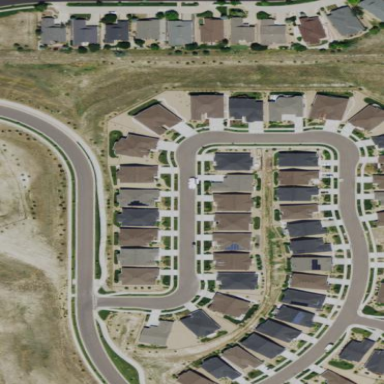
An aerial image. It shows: Residential area composed of single-family homes.